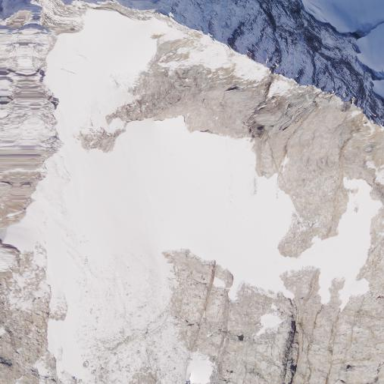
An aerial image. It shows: Stunning view of glacier.